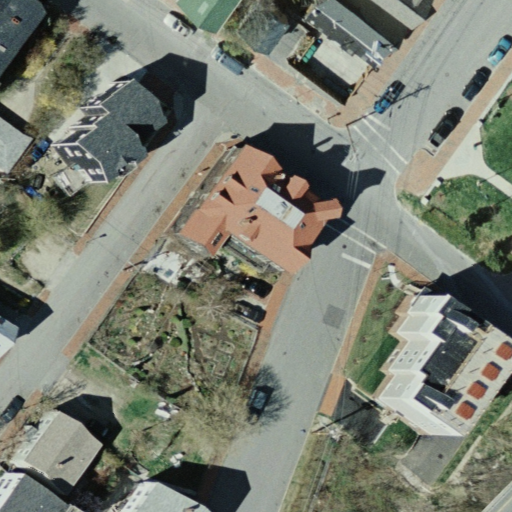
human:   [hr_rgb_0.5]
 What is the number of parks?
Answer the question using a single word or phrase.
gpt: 1

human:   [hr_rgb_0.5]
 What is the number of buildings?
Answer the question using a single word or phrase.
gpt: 9

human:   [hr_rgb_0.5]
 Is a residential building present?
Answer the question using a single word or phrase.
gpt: yes

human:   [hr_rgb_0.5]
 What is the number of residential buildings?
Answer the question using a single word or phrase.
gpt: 9

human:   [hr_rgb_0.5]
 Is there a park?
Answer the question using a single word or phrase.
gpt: yes

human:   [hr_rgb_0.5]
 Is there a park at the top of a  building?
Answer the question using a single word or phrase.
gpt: yes

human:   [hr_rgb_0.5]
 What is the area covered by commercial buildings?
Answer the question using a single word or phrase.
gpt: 0m2

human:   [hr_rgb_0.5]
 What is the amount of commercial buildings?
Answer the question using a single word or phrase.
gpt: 0

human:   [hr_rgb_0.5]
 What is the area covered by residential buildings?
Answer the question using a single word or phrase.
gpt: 1805m2

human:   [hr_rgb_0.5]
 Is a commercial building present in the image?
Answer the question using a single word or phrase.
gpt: no

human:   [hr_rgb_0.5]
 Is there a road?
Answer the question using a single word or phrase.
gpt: yes

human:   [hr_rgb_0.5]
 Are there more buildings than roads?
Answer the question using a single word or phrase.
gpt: yes

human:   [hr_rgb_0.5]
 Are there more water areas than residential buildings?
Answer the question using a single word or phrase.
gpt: no

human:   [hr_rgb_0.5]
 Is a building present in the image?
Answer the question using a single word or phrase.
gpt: yes

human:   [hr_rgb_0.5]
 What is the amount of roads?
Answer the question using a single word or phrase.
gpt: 6

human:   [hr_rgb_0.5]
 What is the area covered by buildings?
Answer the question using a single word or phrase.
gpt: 1805m2

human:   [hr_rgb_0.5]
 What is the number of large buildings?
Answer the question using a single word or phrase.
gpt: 0

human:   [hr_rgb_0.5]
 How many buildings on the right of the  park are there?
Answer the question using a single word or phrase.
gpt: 0

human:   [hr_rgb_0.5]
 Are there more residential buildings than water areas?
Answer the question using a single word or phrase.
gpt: yes

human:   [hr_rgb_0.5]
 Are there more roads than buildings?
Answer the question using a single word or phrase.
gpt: no

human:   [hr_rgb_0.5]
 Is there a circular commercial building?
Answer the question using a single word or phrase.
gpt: no

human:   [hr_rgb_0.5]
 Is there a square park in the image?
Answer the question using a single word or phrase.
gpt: no

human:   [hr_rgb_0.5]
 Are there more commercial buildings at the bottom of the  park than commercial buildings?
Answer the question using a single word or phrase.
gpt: no

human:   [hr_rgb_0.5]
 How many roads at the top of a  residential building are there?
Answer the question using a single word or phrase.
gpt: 5

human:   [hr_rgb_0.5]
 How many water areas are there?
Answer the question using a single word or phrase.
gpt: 0

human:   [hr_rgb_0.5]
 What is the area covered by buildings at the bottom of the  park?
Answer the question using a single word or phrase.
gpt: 656m2

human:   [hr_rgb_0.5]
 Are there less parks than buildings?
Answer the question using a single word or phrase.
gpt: yes

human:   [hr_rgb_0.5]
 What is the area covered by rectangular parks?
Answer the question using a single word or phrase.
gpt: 2578m2

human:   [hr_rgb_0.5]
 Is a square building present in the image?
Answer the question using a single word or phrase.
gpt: no

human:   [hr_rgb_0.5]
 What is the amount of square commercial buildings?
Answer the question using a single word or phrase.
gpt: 0

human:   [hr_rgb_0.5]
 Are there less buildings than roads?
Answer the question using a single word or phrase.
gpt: no

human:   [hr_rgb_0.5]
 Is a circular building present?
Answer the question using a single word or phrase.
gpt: no

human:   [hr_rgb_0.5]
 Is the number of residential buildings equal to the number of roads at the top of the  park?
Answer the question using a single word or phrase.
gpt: no

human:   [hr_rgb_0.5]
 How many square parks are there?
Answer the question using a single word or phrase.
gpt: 0

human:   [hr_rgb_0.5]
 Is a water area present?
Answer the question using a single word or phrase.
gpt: no

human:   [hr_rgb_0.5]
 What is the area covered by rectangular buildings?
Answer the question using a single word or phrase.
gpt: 511m2

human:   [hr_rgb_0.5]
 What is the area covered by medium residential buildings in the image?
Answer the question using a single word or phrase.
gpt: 1603m2

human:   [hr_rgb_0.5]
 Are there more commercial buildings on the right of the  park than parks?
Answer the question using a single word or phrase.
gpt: no

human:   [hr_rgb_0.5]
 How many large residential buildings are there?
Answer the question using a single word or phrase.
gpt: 0

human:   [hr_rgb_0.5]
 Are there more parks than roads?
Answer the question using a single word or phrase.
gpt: no

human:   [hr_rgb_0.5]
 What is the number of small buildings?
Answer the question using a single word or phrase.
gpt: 3

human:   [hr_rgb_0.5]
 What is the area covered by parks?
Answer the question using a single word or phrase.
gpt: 2578m2

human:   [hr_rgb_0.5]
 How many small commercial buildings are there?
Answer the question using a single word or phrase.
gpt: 0

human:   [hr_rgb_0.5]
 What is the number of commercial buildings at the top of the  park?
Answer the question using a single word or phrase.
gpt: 0

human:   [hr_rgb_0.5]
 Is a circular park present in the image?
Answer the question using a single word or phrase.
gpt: no

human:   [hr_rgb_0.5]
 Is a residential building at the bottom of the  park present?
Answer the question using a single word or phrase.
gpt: yes

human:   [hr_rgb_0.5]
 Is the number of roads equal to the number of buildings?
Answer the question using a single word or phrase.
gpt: no

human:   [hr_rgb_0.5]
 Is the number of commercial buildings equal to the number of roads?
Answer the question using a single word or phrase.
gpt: no

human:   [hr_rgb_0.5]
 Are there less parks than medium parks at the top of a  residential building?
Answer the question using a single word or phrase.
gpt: no

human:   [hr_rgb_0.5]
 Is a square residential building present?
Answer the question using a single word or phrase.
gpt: no

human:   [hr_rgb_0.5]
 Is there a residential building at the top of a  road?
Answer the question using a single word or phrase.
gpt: yes

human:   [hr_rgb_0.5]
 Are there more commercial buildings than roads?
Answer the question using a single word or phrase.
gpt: no

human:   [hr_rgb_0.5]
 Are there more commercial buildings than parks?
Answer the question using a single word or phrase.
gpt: no

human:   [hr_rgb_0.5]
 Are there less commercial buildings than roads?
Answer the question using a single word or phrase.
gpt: yes

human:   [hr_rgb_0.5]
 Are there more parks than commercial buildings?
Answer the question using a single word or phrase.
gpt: yes

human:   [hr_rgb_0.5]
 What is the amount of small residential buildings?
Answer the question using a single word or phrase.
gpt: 3

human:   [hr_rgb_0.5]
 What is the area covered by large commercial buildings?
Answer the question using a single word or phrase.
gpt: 0m2

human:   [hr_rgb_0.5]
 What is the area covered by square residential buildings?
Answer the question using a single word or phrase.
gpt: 0m2

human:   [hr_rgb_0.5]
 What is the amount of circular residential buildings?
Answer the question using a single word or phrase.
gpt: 0

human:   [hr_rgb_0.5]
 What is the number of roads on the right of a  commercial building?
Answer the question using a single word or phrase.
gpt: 0

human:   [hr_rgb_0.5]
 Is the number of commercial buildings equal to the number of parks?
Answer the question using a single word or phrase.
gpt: no

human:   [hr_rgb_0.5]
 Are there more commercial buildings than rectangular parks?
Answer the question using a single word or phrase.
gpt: no

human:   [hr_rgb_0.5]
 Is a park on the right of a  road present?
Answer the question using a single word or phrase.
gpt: yes

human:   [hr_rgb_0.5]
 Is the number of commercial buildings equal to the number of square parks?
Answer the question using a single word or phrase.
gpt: yes